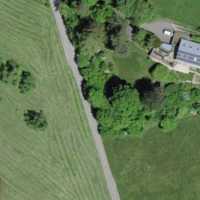
EUNIS habitat code: 24
Species observed at this site:
Lamium galeobdolon